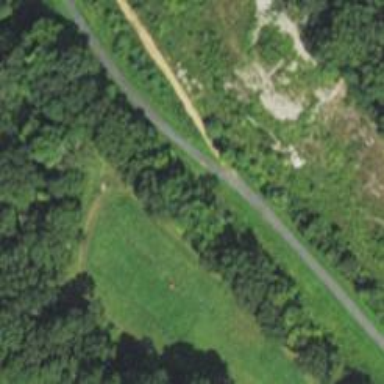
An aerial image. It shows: Abandoned railway alongside cycleway.